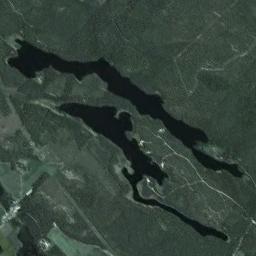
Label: lake